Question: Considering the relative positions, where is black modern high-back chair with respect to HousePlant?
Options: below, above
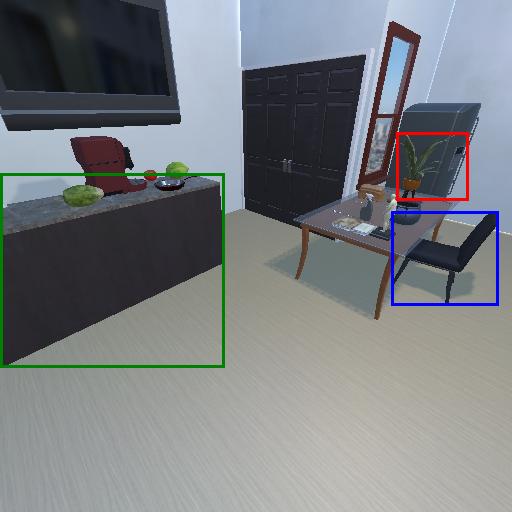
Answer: below